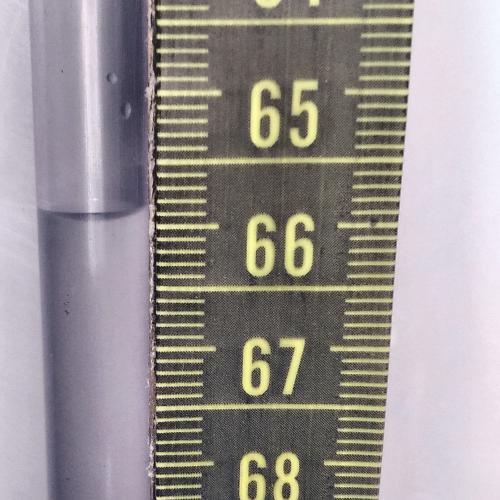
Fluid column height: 65.9 cm